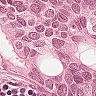
Metastatic tissue present: yes